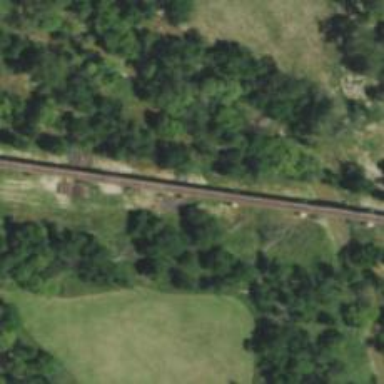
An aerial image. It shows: Viaduct with single railway track.